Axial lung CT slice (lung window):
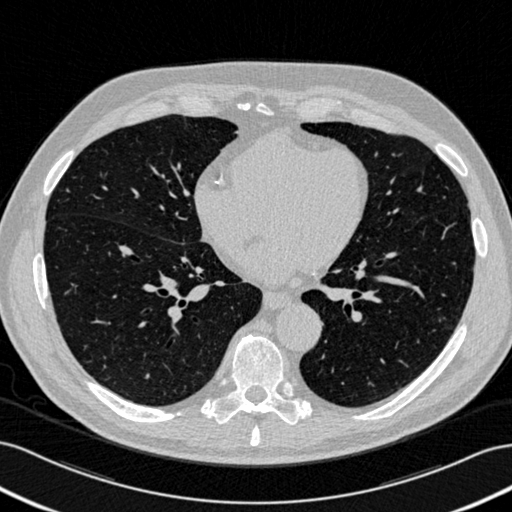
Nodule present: no